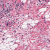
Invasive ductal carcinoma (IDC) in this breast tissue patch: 1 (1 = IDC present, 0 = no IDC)